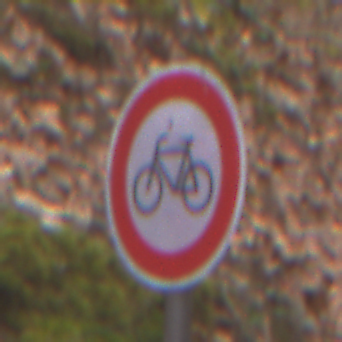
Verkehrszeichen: VerbotRadverkehr
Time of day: Midday
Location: Outdoor (Nature)
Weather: Overcast
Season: Autumn
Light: Natural